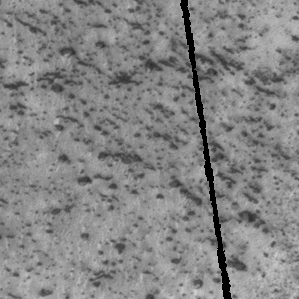
Label: frost